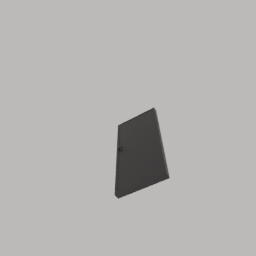
Label: architecture